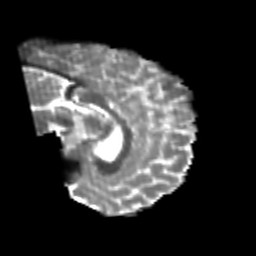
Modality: T2w
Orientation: sagittal
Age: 24
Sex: male
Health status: healthy
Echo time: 0.074 s